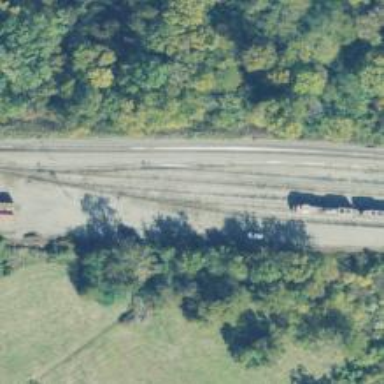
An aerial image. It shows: Railway siding for service.